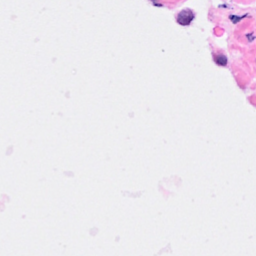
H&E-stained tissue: Breast